Interaction volume radius: 10 \u00c5
Interaction volume height: 10 \u00c5
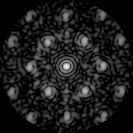
Disorder parameter: 0.383